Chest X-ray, PA view. Patient: 69 years old, sex F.
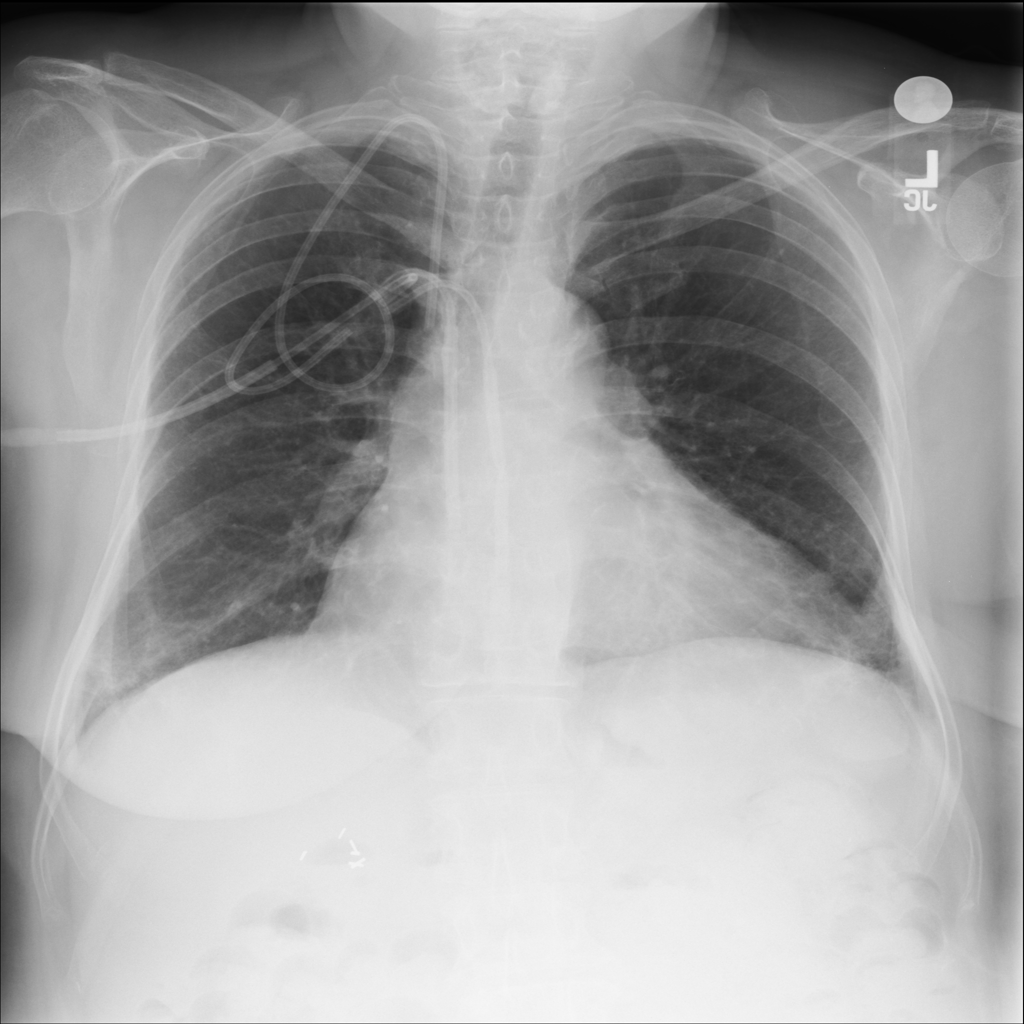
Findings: No Finding